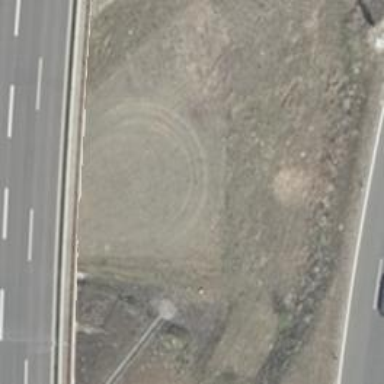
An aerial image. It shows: Turning circle on the road.